Interaction volume radius: 10 \u00c5
Interaction volume height: 35 \u00c5
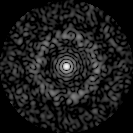
Disorder parameter: 0.8281